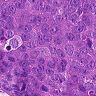
Metastatic tissue present: yes